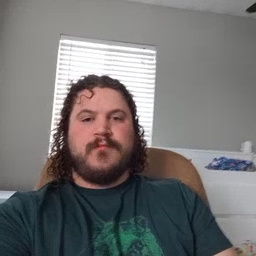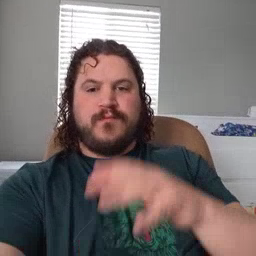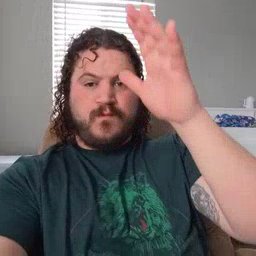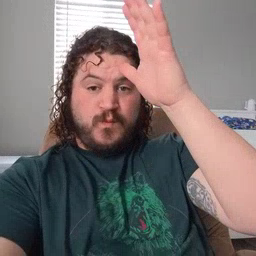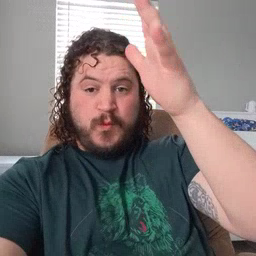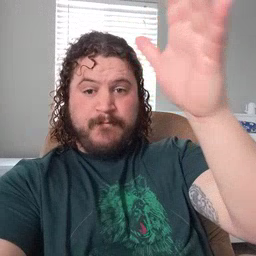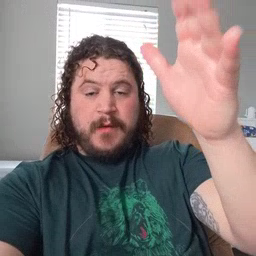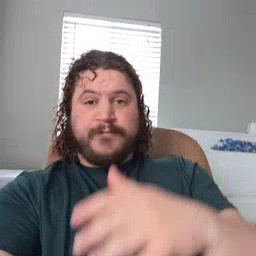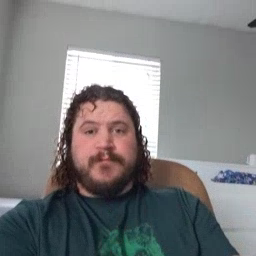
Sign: grandpa